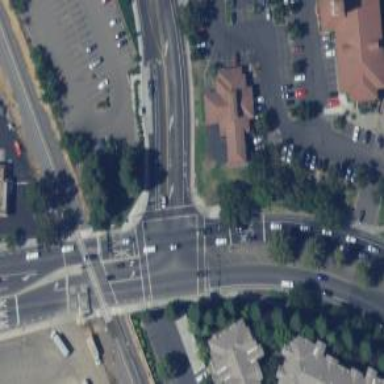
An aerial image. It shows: Marked crossing on the road.